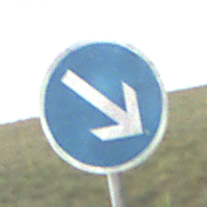
Verkehrszeichen: VorgeschriebeneVorbeifahrtRechts
Umgebung: Outdoor, Nature
Tageszeit: Night
Wetter: Clear
Licht: Natural
Jahreszeit: NotSpecified
Kontrast: HighContrast